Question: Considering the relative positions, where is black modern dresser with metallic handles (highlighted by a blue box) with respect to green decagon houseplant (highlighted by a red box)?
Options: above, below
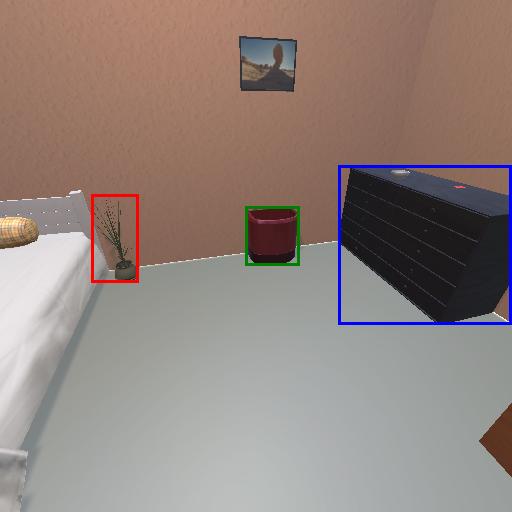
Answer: above